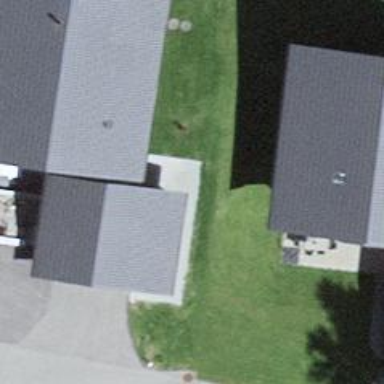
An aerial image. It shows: Simple and straightforward house.